Field crop: maize
Growth stage: 2
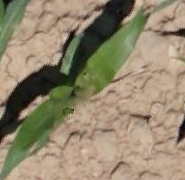
Species: maize